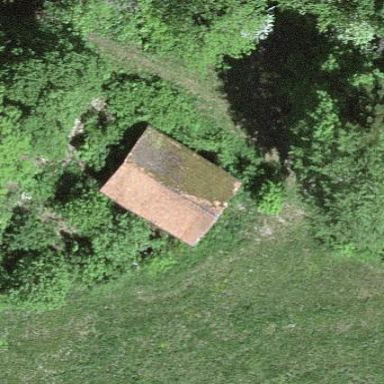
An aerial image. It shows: Farm auxiliary building.